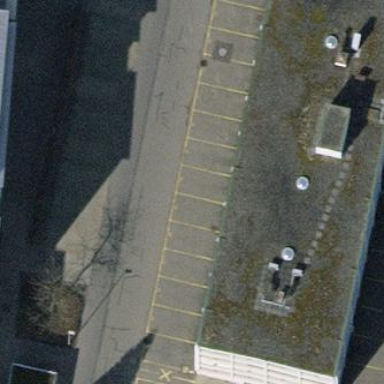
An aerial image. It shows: Flat-roofed commercial building.